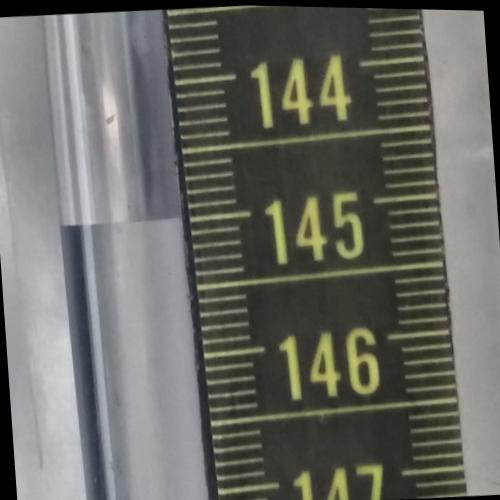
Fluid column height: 145.0 cm